Chest X-ray:
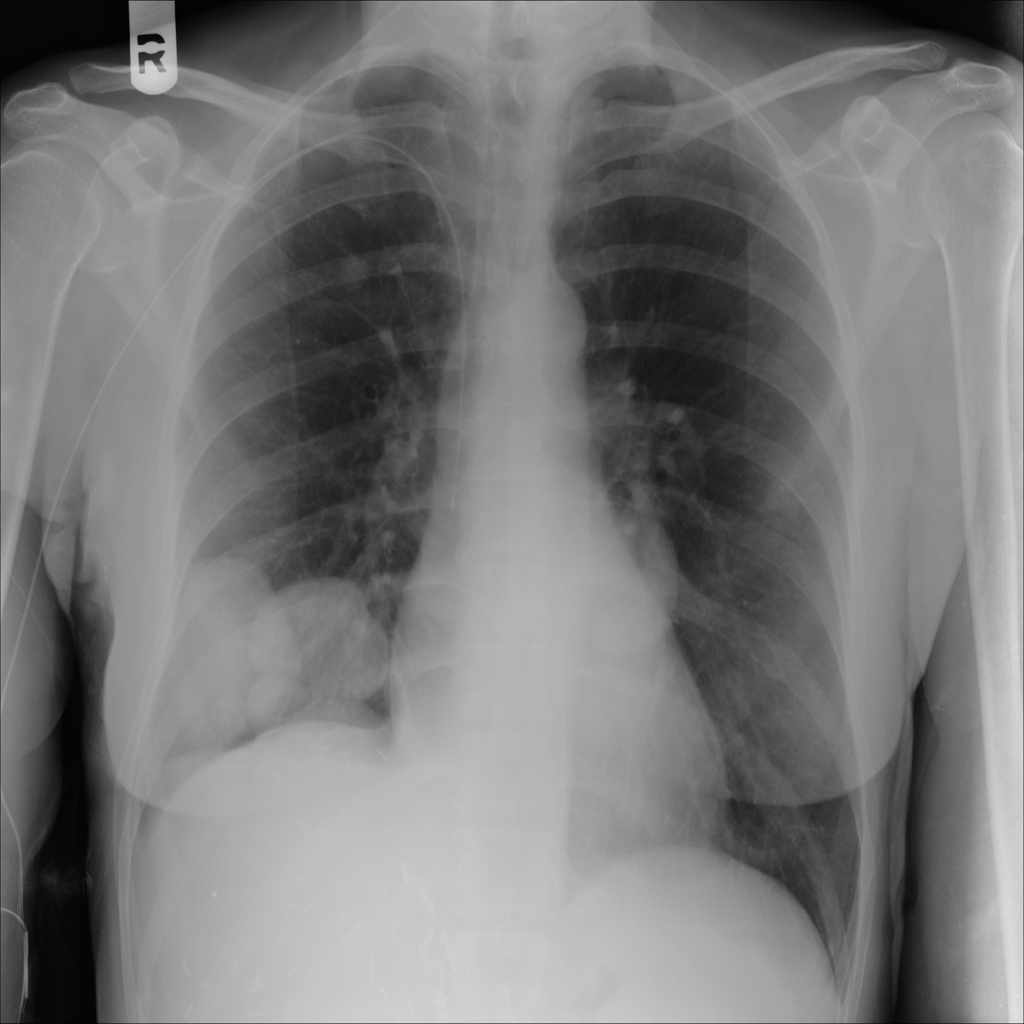
Findings: Nodule, Mass, Effusion
No abnormal finding: no